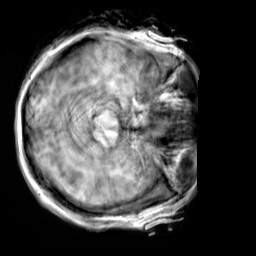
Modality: T1w
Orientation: axial
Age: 20
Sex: female
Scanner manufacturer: siemens
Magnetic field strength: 3 T
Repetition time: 2.3 s
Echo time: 0.00303 s